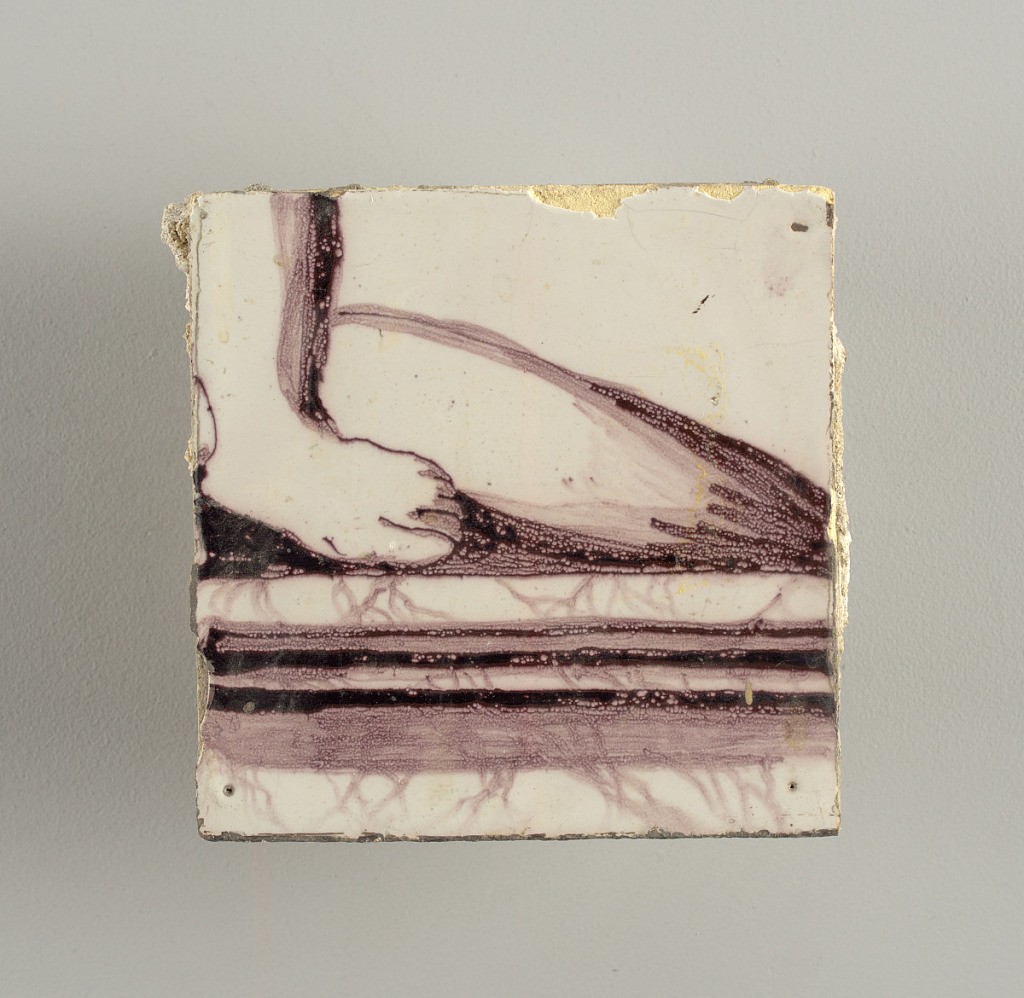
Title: Tile wall facing
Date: ca. 1725
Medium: Tin-glazed earthenware, underglaze
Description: Horizontal rectangle.  Thirty tiles wide and twenty-three tiles high with opening for fireplace eleven tiles wide and ten high.  Foliage arabesques disposed about three vertical axes from which are emphazised by urns at center and right, and at left by the figure of a standing woman carrying an infant on her arm and accompanied by two children.